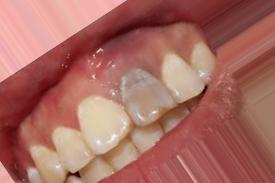
Condition: Tooth Discoloration